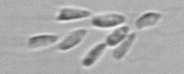
Label: Dinobryon